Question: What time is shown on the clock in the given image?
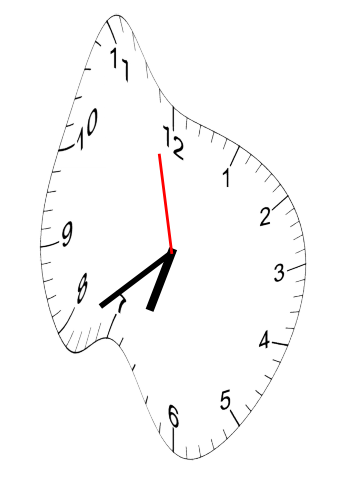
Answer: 06:38:58